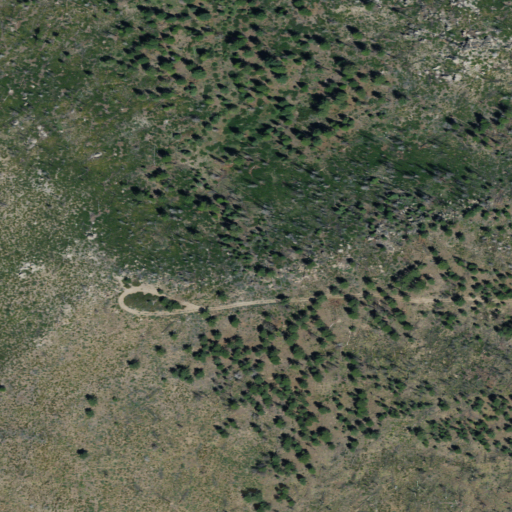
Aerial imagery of mountain in California named Ladder Butte containing only shrub